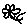
Label: flower